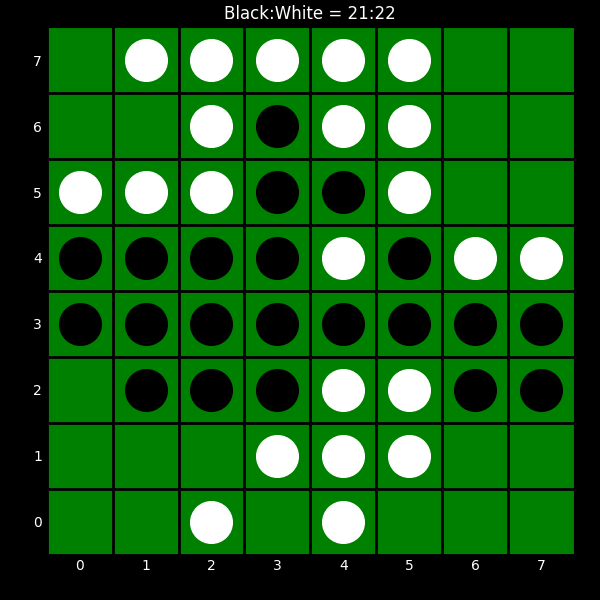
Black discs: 21
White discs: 22